Question: I have created a notification with a button for API versions more than 16.
Notification and button are coming up properly. I would like to dismiss the notification on clicking the button or notification.
On clicking the notification the notificiation gets cleared but it is not the same when I click on the button it doesn't do anything.
I am not sure how to listen to button click on Notification? Can somebody help me fix this?

Look at the screen shot... So when I click on AndroidProject - The notification is cleared and an intent is called accordingly, but when I click on Close or the red X mark notification is still there but intent is called. How do I implement to clear notification when I click on the close or X button?
Here is what I have tried:
'''
Intent notificationIntent = new Intent(context, ServicetocancelAlarm.class);
PendingIntent contentIntent = PendingIntent.getService(context, 0, notificationIntent, PendingIntent.FLAG_CANCEL_CURRENT);
Resources res = context.getResources();
Notification noti = new Notification.Builder(context)
.setContentTitle(res.getString(R.string.app_name))
.setContentText(res.getString(R.string.cancelText))
.setSmallIcon(R.drawable.ic_launcher)
.setTicker(res.getString(R.string.ticker))
.setAutoCancel(true)
.setWhen(System.currentTimeMillis())
.setContentIntent(contentIntent)
.addAction(R.drawable.cancel, "DISMISS", contentIntent).build();
NotificationManager notificationManager = (NotificationManager) getSystemService(NOTIFICATION_SERVICE);
noti.flags |= Notification.FLAG_AUTO_CANCEL;
notificationManager.notify(0, noti);
'''
Thanks!
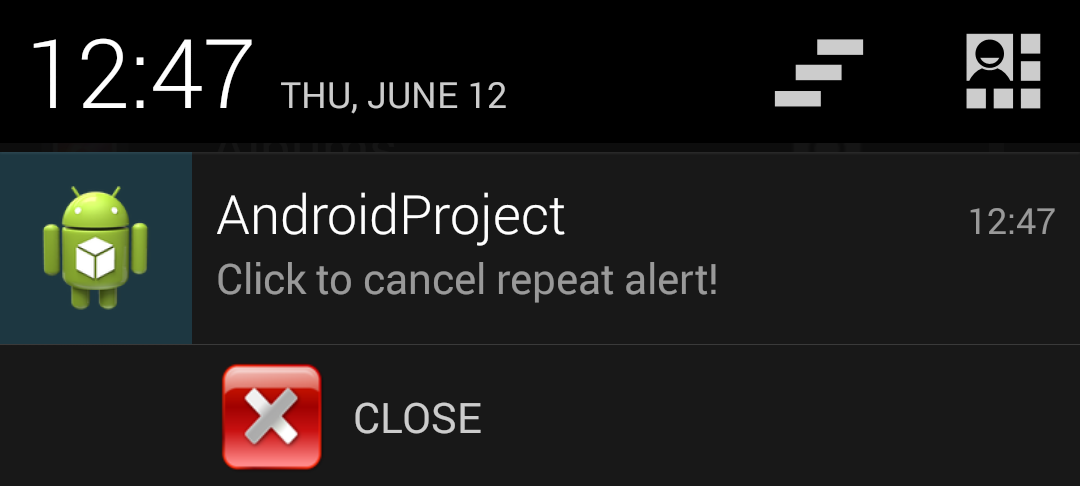
Answer: When you called notify on the notification manager you gave it an id - that is the unique id you can use to access it later (this is from the notification manager:
'''
notify(int id, Notification notification)
'''
for cancel
'''
cancel(int id)
'''
read below link:-
<URL>
<URL>